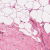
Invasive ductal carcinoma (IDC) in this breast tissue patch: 0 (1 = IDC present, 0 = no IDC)